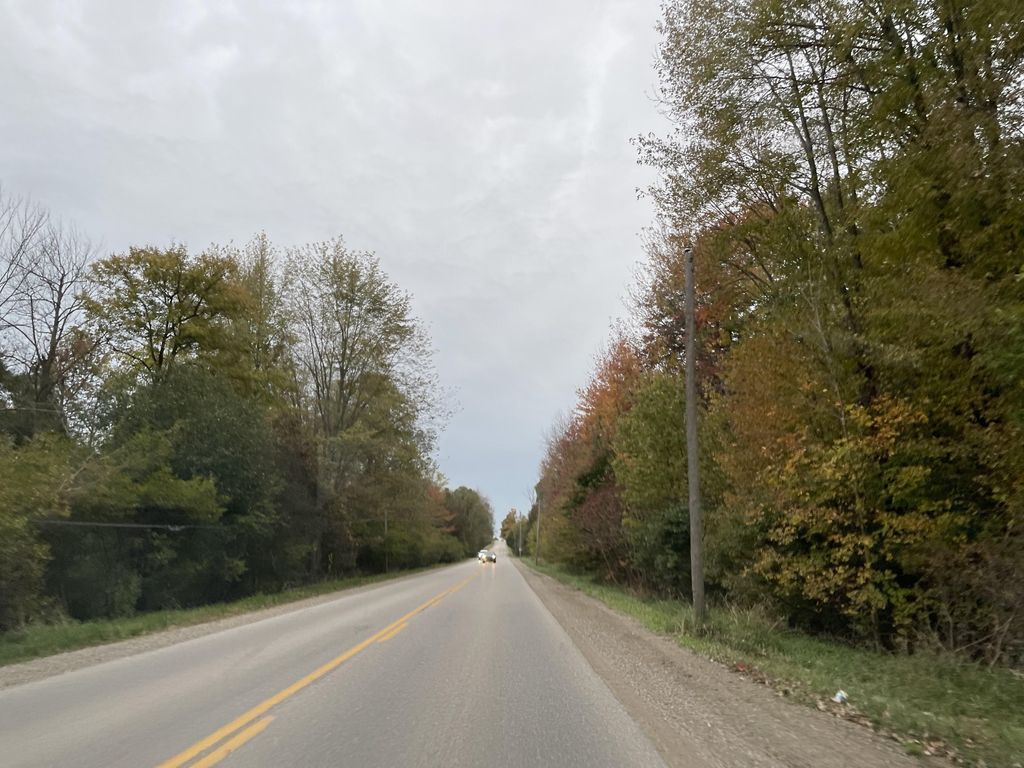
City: kitchener-waterloo